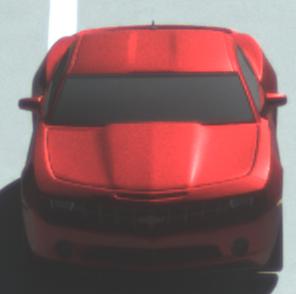
Make: Chevrolet
Model: Camaro Cabriolet 6.2 V8
Detailed model: Camaro (V) Coupé
Model produced from: 2011/09
Model produced until: 2014/02
Doors: 2
Color: red
Road condition: wet road
Daytime: morning or afternoon
Contrast: high contrast